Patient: sex F, age 43
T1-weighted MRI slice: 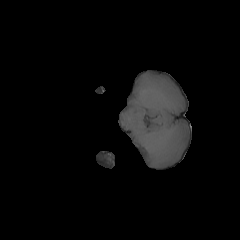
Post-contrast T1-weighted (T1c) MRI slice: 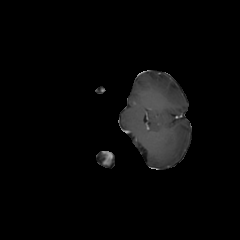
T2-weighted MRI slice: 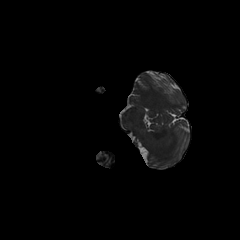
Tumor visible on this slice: no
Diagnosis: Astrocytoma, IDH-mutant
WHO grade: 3